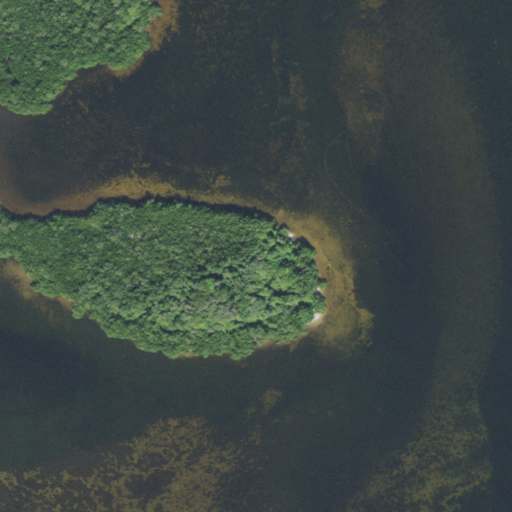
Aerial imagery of mountain in Florida named Cash Mound containing open water, woody wetlands, and herbaceous wetlands